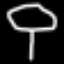
Label: mushroom